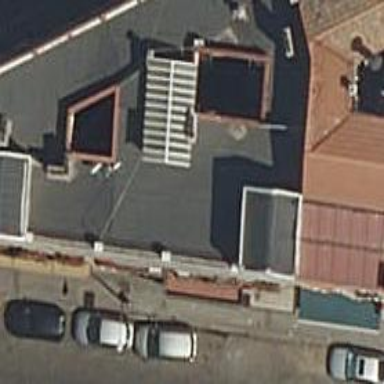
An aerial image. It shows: Restaurant.